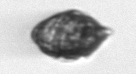
Label: Kryptoperidinium_triquetrum